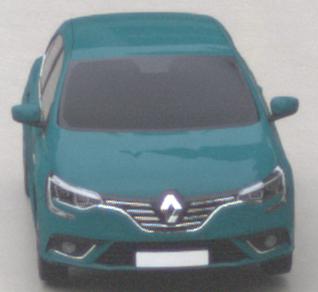
Make: Renault
Model: Mégane ENERGY TCe 100
Detailed model: Mégane (IV)
Model produced from: 2016/03
Model produced until: 2018/08
Doors: 5
Color: blue
Road condition: wet road
Daytime: midday
Contrast: low contrast